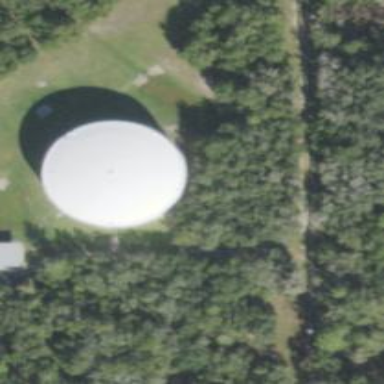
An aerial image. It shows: Building with storage tank.